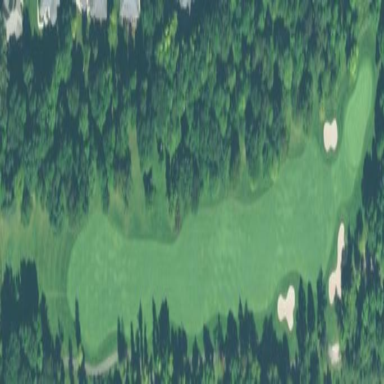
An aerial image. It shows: Rough area in golf course.